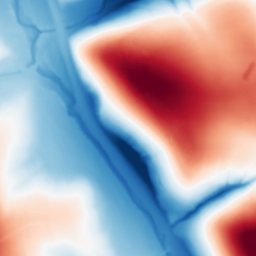
Category: multiscale
Decomposition family: dog_multiscale
Decomposition parameters: sigma_ratio: 2
n_scales: 6
base_sigma: 1
Upsampling method: sinc_blackman
Upsampling parameters: scale: 4
kernel_size: 16
Upsampling scale: 4